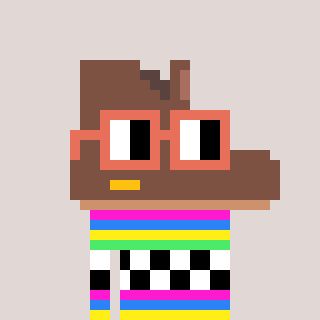
a pixel art character with square orange glasses, a boot-shaped head and a teal-colored body on a warm background